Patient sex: F
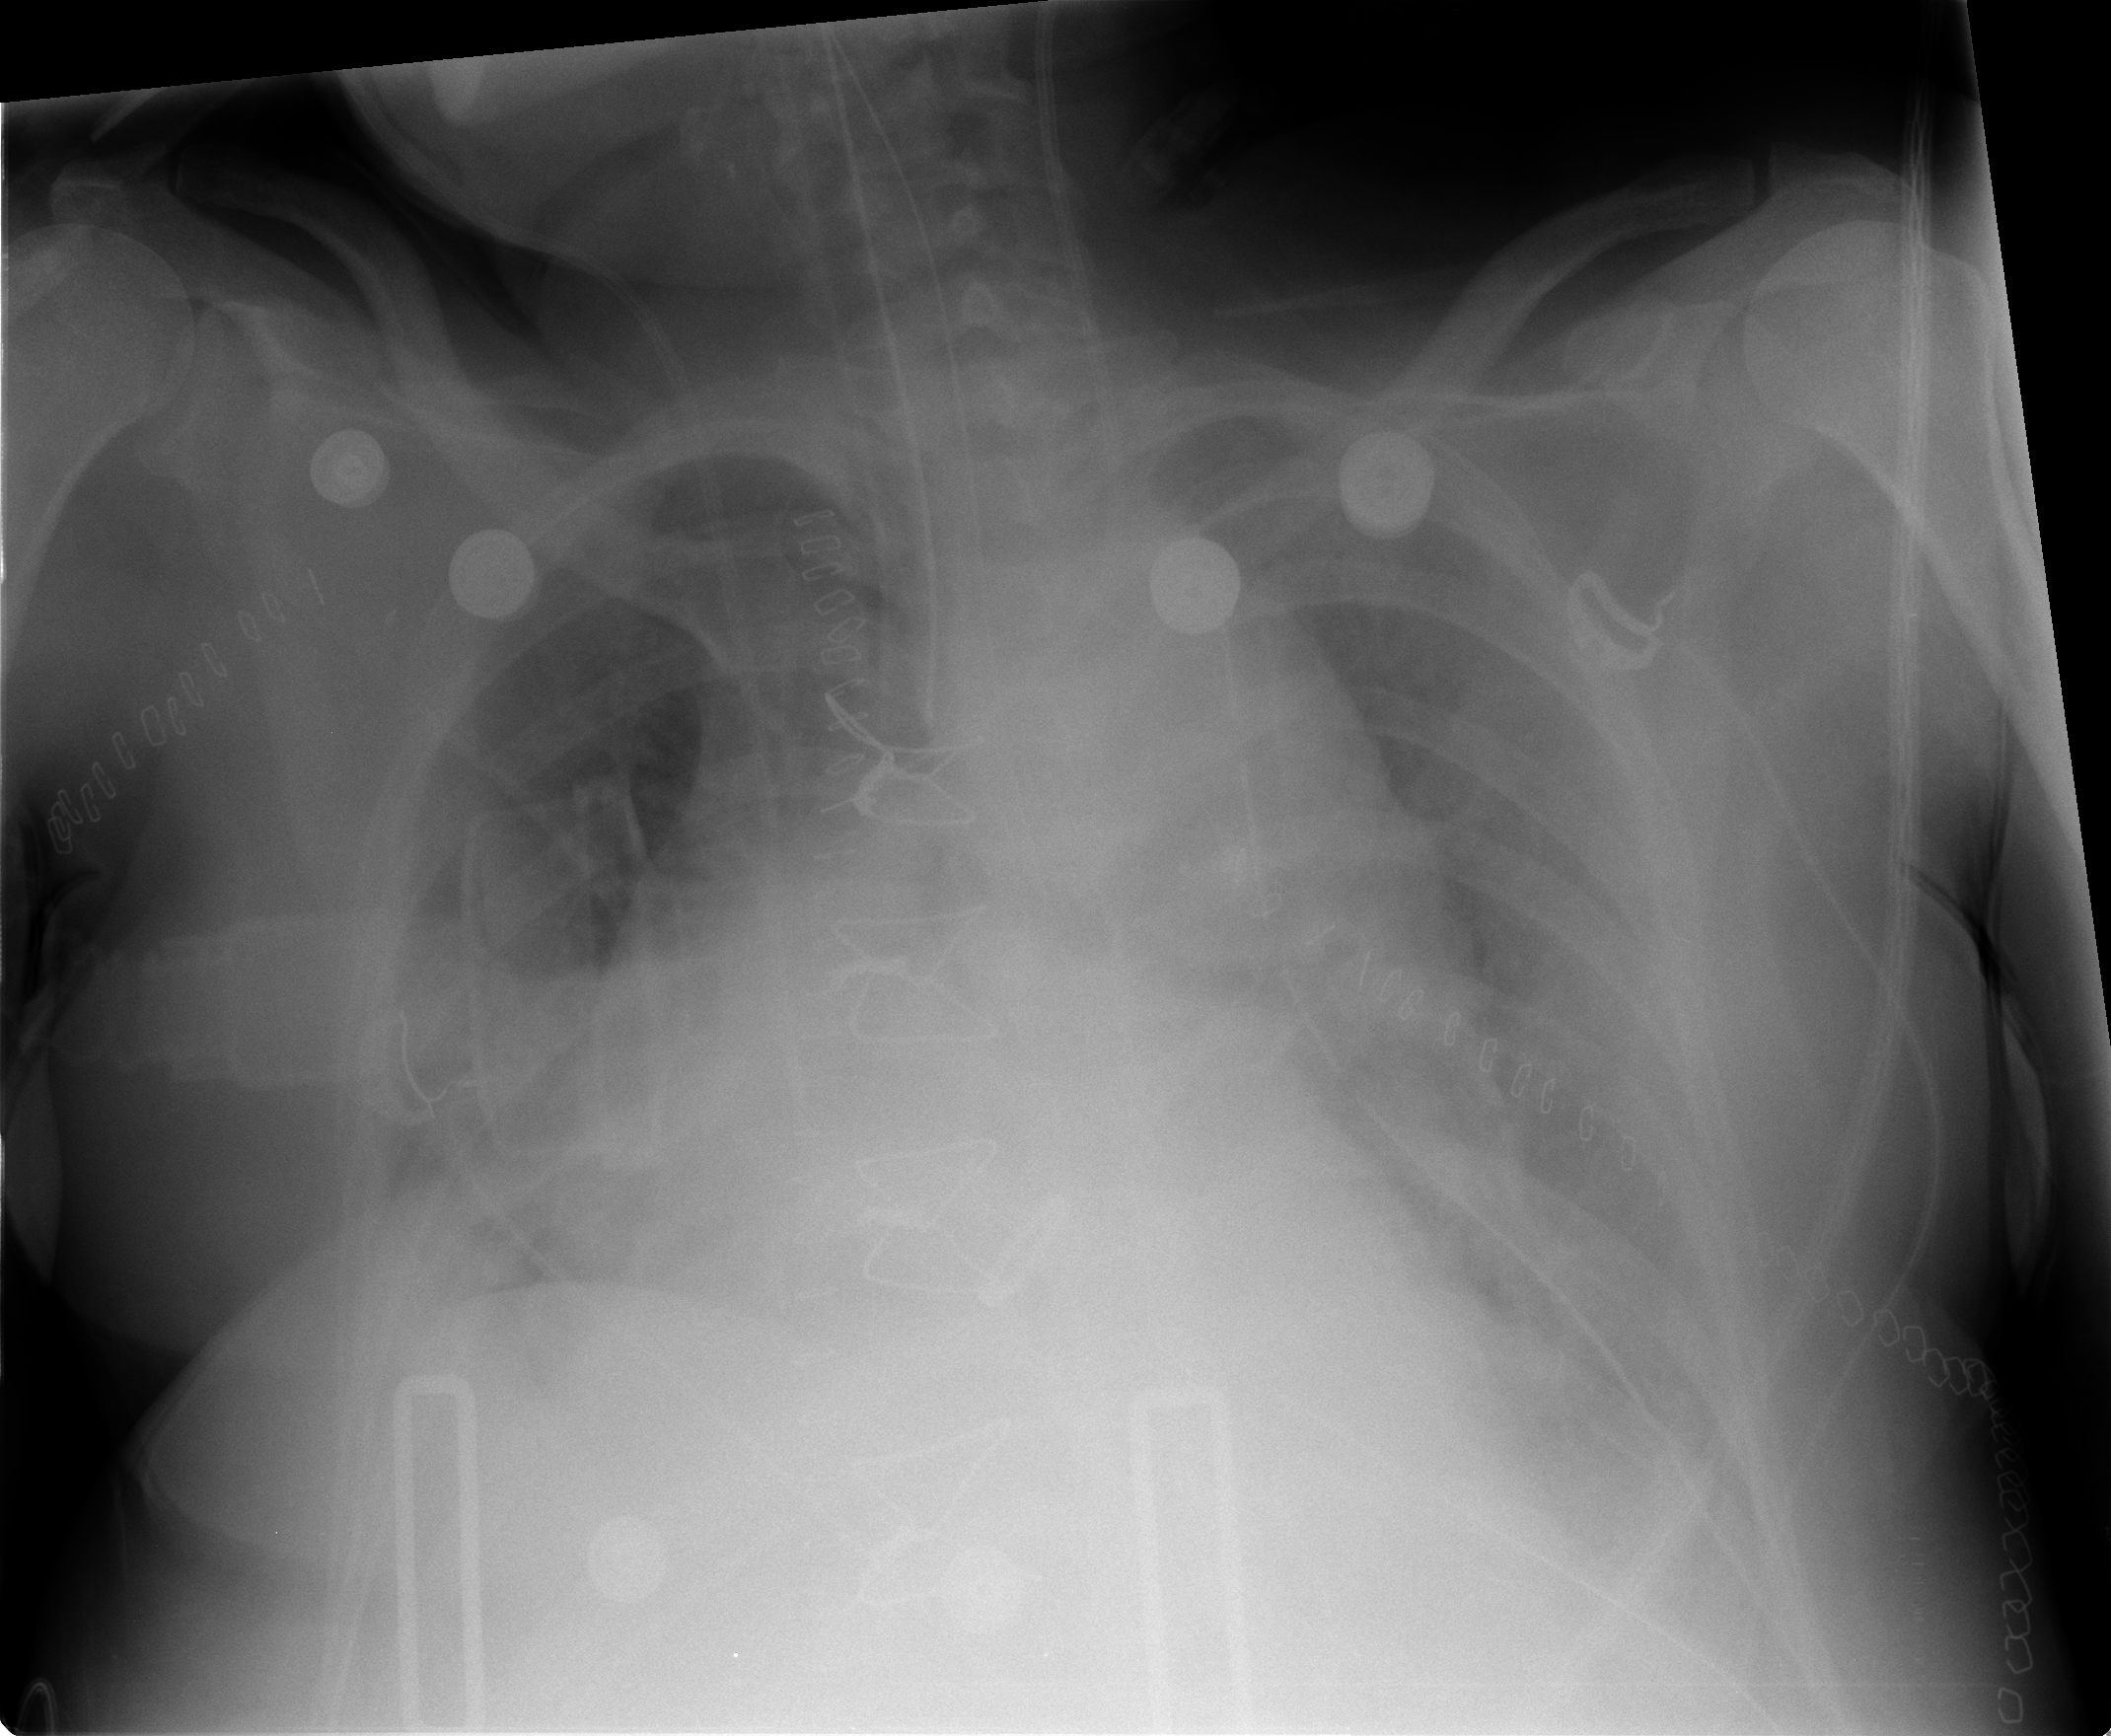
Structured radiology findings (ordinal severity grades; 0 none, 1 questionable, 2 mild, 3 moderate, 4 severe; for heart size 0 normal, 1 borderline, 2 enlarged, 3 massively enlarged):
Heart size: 2
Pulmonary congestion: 2
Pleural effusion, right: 2
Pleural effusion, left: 2
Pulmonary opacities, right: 0
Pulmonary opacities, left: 2
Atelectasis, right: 2
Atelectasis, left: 2